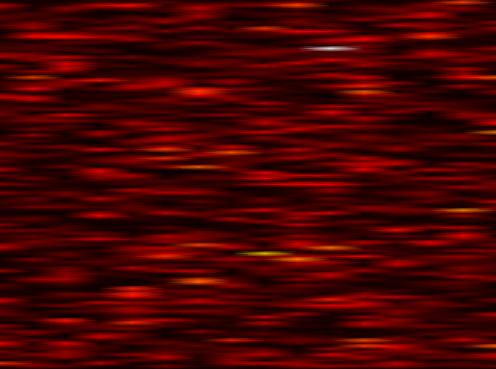
Label: OFDM